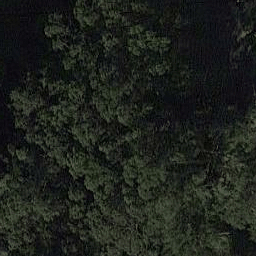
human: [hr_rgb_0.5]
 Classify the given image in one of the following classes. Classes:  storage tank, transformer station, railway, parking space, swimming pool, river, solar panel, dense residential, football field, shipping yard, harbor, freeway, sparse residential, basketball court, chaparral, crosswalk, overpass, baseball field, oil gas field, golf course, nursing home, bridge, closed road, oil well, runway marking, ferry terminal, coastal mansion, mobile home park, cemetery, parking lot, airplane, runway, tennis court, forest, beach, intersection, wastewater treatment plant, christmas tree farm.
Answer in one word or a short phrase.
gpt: forest